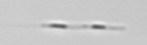
Label: Leptocylindrus